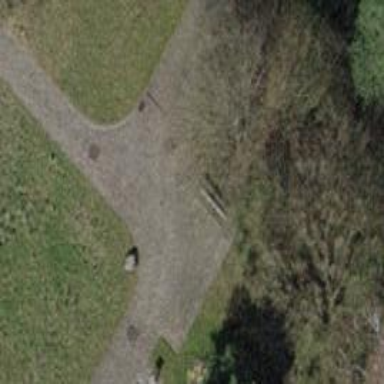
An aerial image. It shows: Brown bench in the vicinity.